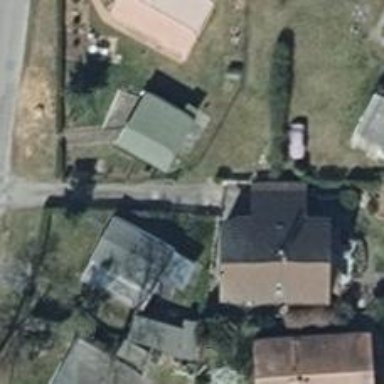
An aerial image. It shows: Driveway.